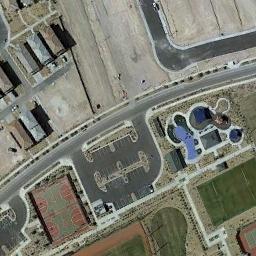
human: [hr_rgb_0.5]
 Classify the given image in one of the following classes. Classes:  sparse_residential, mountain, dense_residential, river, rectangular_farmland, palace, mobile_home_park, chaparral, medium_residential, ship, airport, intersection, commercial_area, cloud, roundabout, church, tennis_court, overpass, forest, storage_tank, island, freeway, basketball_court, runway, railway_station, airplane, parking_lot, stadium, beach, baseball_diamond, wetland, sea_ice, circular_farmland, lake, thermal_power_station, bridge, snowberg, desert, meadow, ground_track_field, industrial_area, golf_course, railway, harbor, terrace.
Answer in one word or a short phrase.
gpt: basketball_court